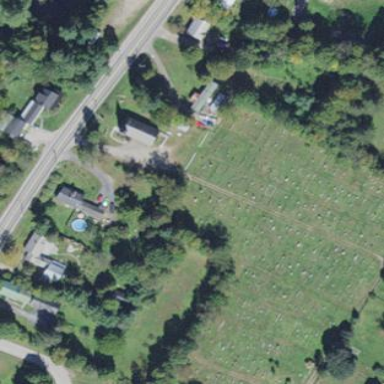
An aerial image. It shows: Cemetery with graves.